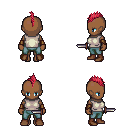
a pixel art fantasy rpg character, female body template, human, dark skin, white sleeveless shirt, teal pants, ruby red mohawk hairstyle, leather bracers, brown shoes, dagger, four views (front, back, left, right), 2x2 character sprite sheet, small pixel art, hard edges, no anti-aliasing